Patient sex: M
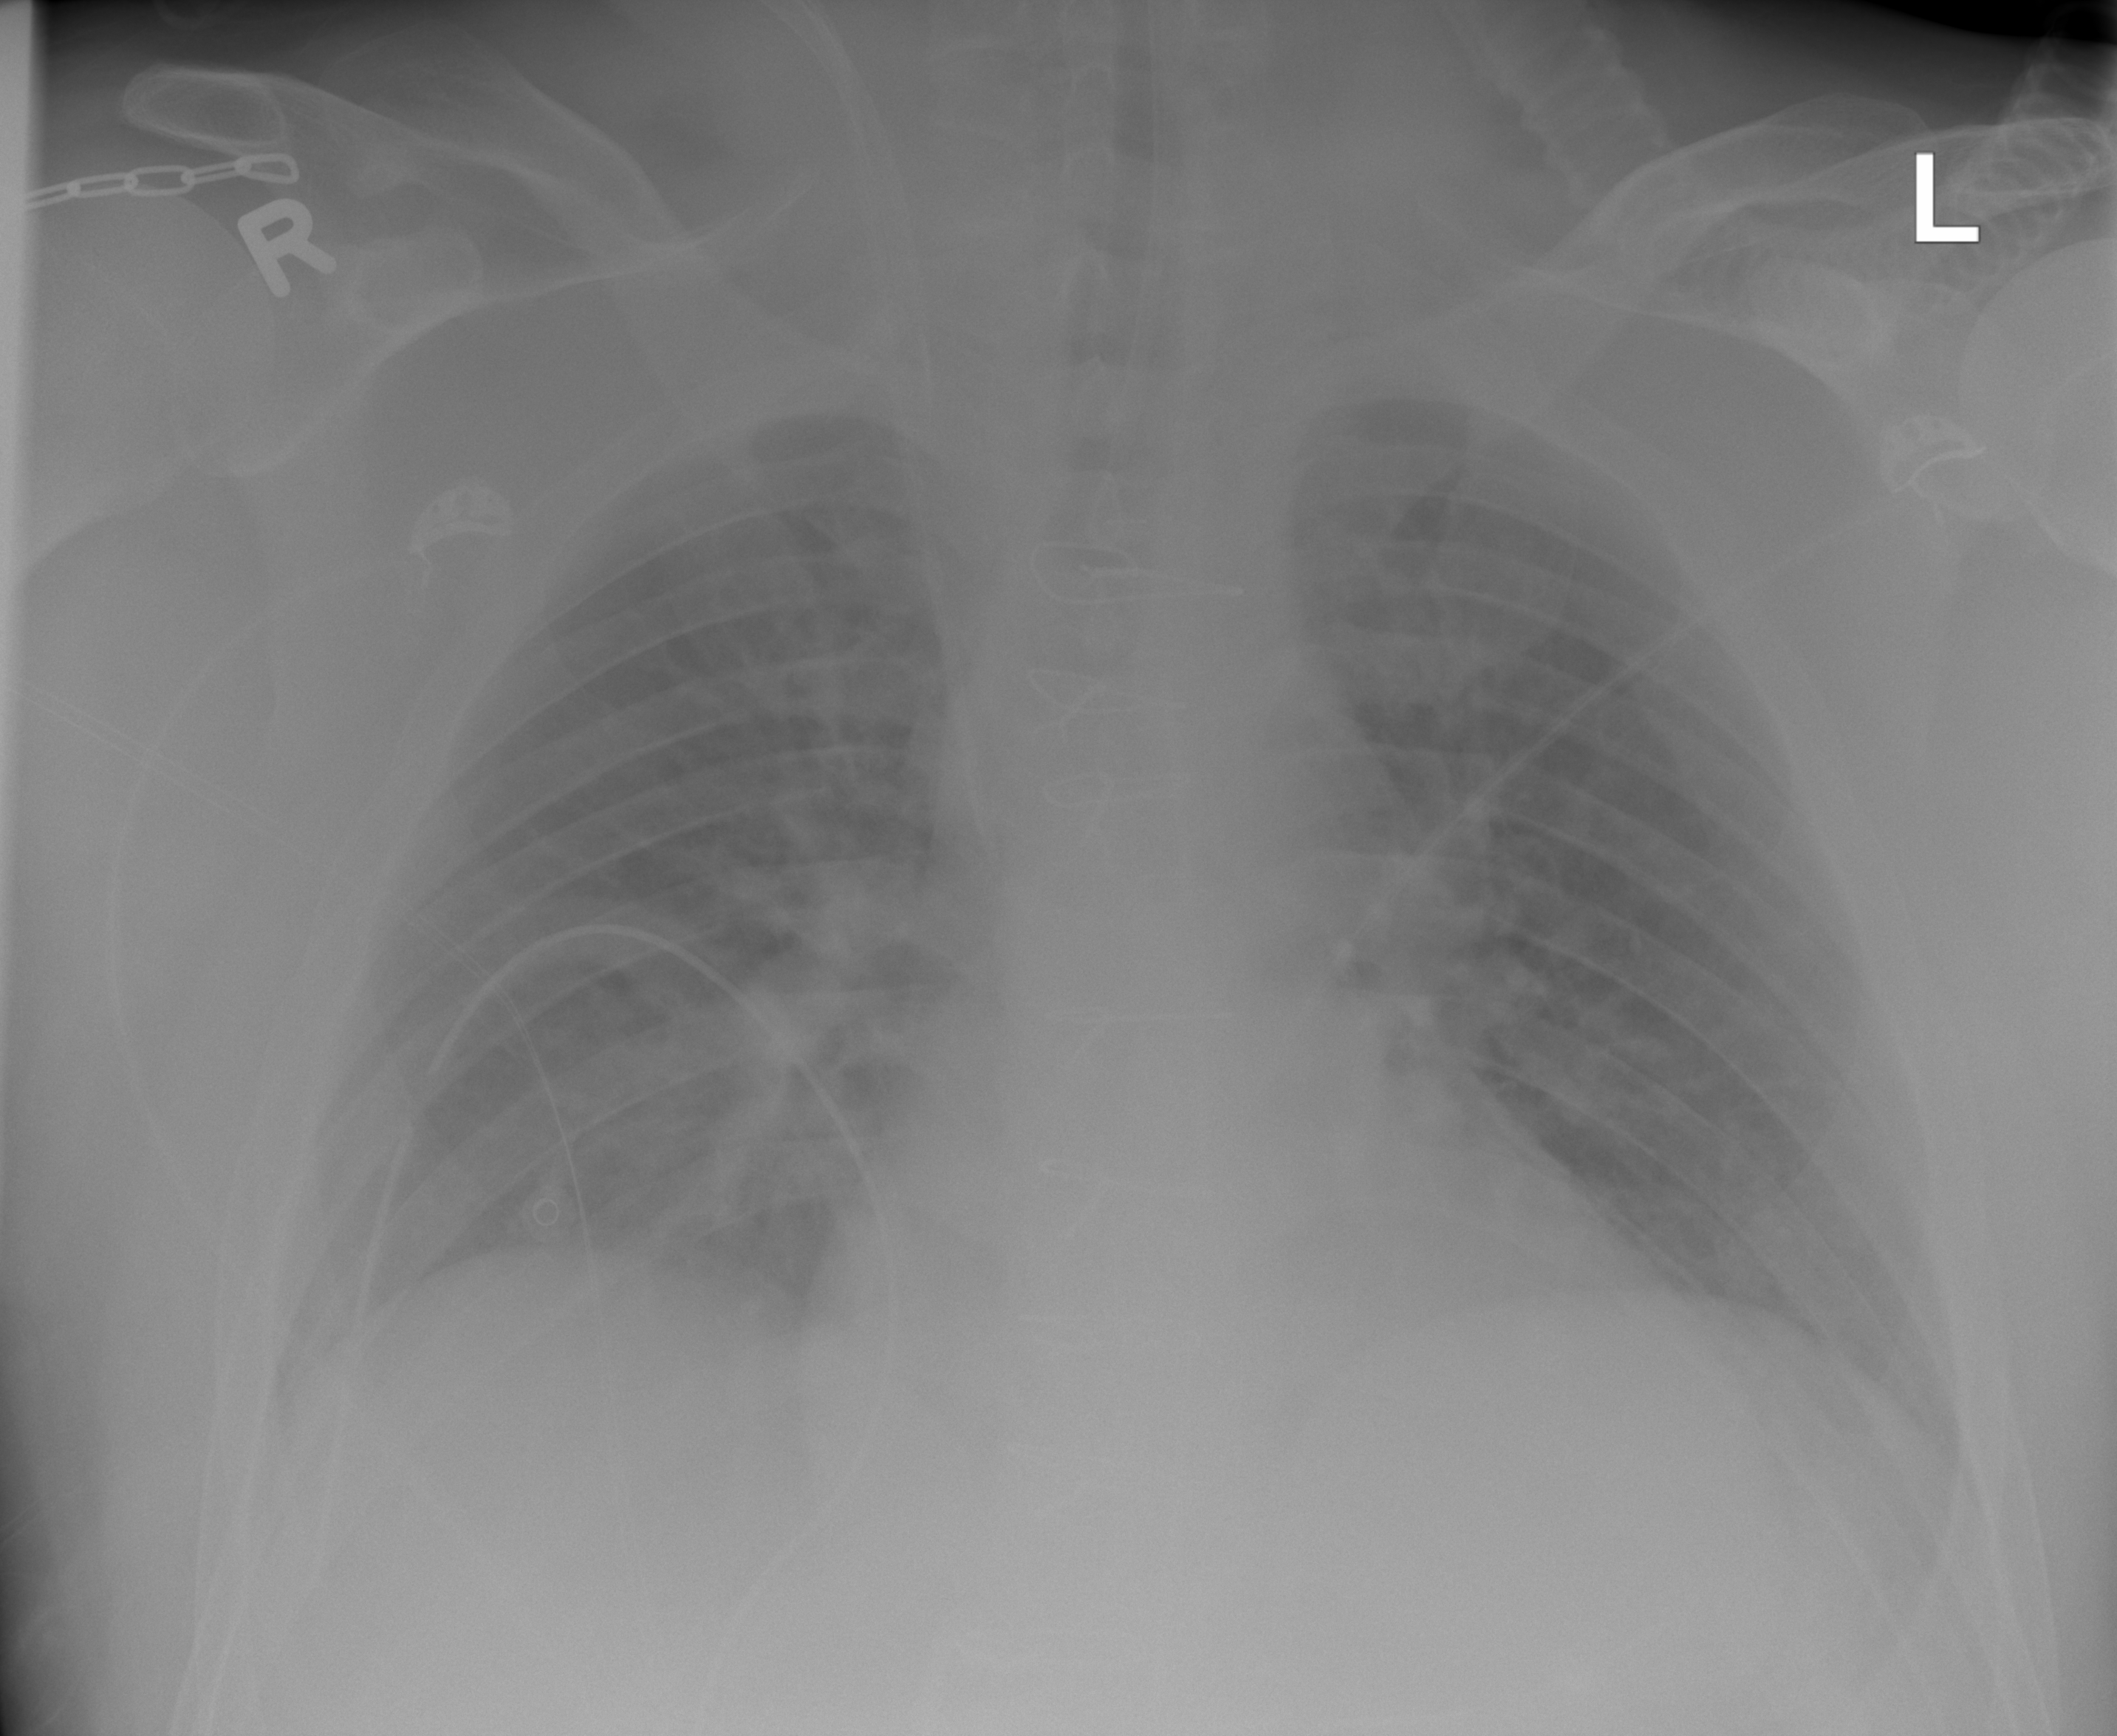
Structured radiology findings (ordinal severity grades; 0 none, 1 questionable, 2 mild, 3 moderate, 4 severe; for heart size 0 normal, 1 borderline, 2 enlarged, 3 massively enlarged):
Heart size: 1
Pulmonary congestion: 2
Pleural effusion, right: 0
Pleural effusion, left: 0
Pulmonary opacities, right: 2
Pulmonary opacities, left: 2
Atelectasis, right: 0
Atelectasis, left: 0